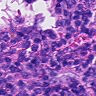
Metastatic tissue present: no